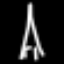
Label: The Eiffel Tower